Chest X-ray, AP view. Patient: 51 years old, sex M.
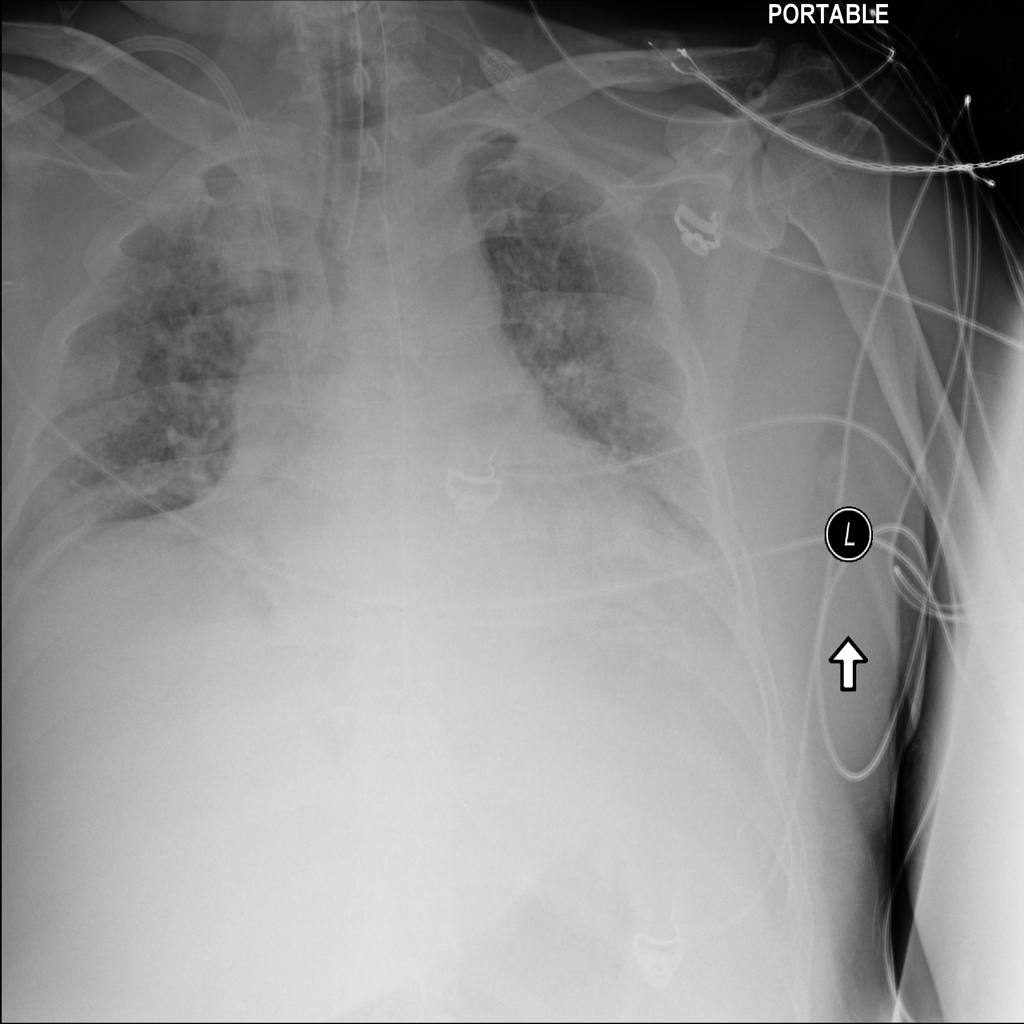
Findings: Edema